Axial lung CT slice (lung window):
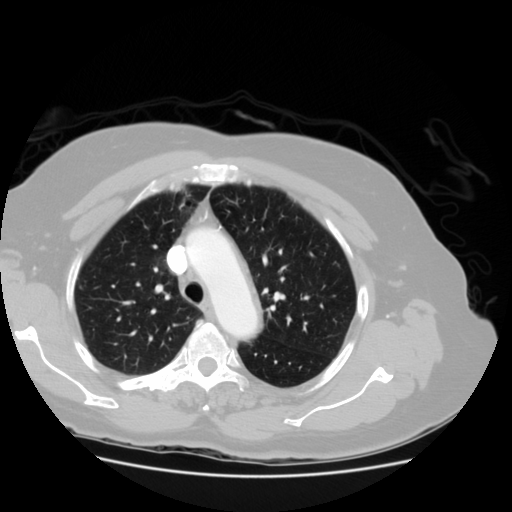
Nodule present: no